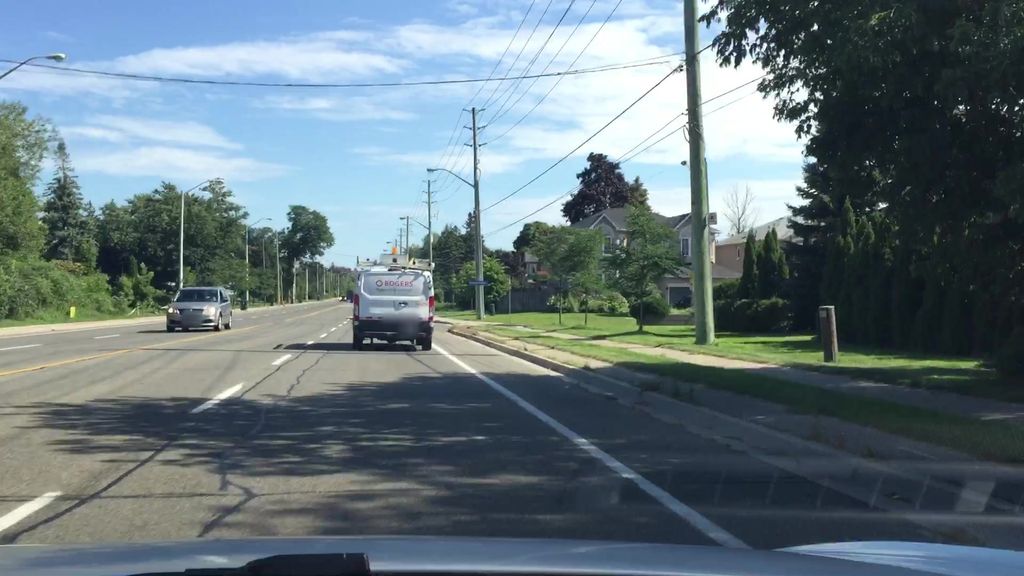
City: toronto